Question: I am hoping to be able to make something similar to the universal access zoom window shown below. I have already created an NSView and using a fill operation I made a rect with a clear "see through" composite to see through my window and show the desktop. Now I am wondering if it is possible to zoom in and out inside my view just like the picture below. I was thinking this might be an IkImageView or something I could apply but i wasent sure how it was done. Does anyone know how to do this or show me where I could find this in the docs? Some code would be great. Thanks!

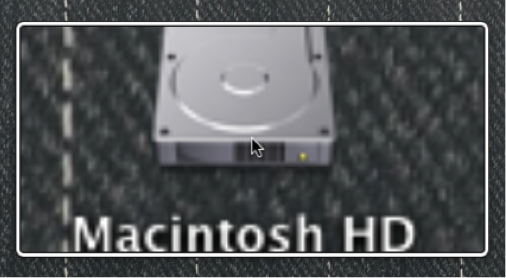
Answer: Take a look at Apple's example . In this example is magnifying image but I think You can achieve what You want. You can download sample code from <URL>.
CIAnnotation app example:

References and guides which can help You with this:
<URL>
<URL>
<URL>